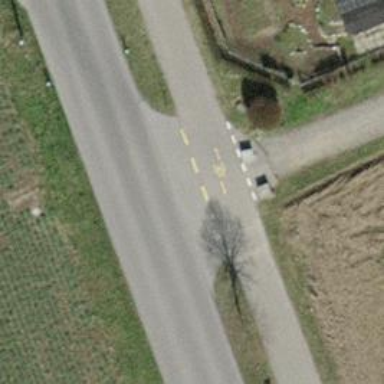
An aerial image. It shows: Block barrier.